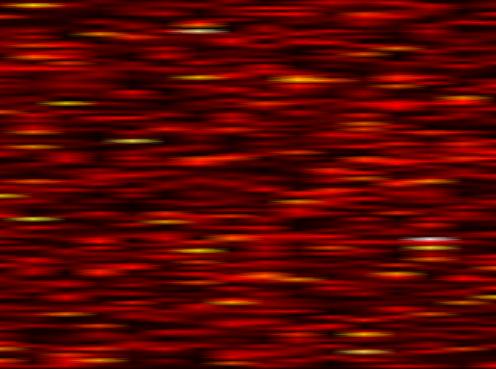
Label: FBMC